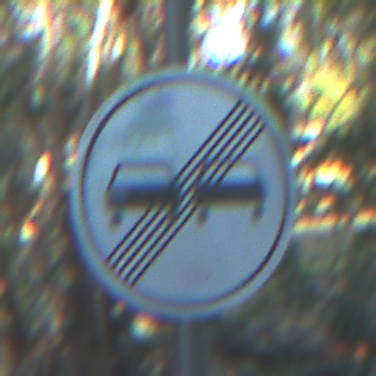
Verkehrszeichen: EndeUeberholverbot
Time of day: MorningAfternoon
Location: Outdoor (Nature)
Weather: Clear
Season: NotSpecified
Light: Natural